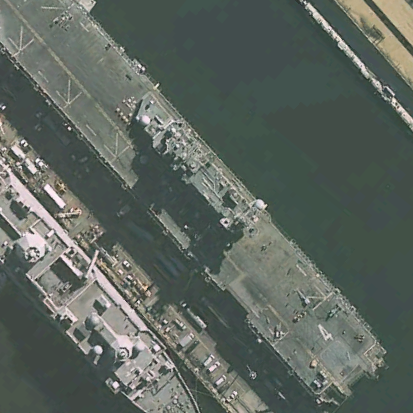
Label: assault